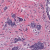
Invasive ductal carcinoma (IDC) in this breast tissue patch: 0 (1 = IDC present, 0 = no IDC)